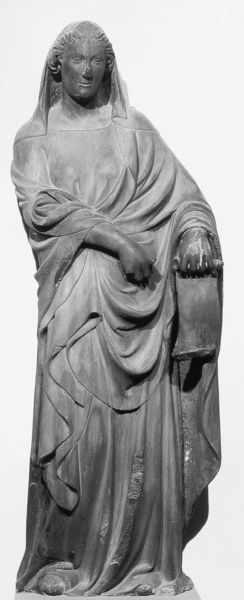
Titel: Tiburtinische Sibylle (Statue vom Campanile des Domes in Florenz)
Künstler: Andrea Pisano
Institution: Florenz, Museo dell’Opera del Duomo
Schlagwörter: hand, kopf, mann, frau, falten, stein, figur, gewand, haare, standfigur, skulptur, statue, antike, rolle, gotisch, schriftrolle